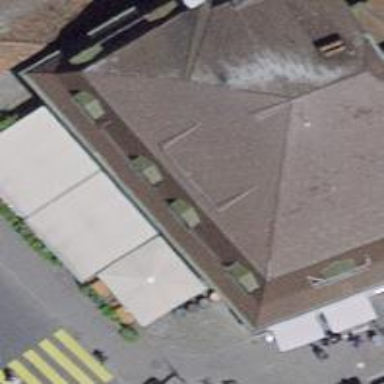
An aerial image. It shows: Pub.